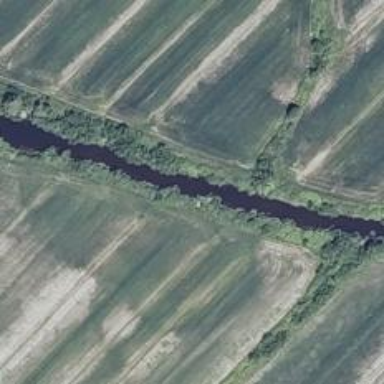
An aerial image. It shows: Beautiful view of river.